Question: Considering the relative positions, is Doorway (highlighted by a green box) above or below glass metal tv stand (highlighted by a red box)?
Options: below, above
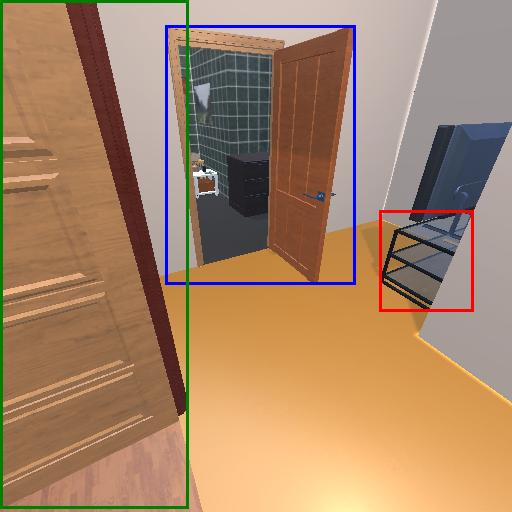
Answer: below